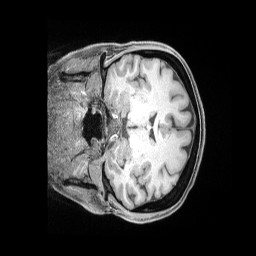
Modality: T1w
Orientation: coronal
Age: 42
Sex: female
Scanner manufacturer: siemens
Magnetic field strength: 3 T
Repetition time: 2 s
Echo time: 0.00211 s